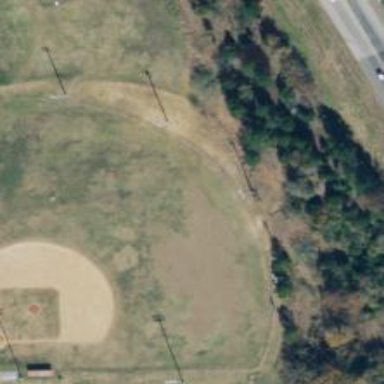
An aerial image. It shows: Baseball pitch for leisure land.